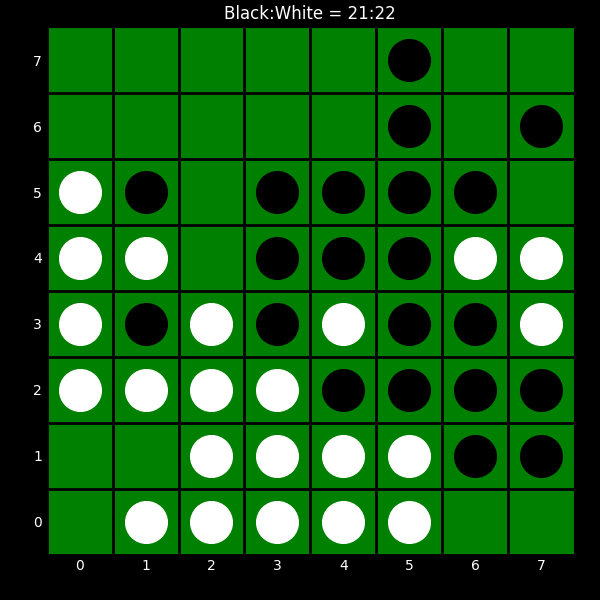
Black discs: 21
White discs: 22